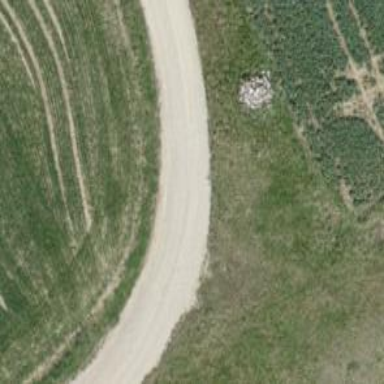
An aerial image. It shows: Track with compacted grade 2 surface.